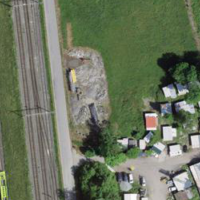
EUNIS habitat code: 57
Species observed at this site:
Lathyrus pratensis